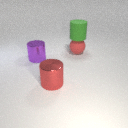
large red rubber sphere behind large purple metal cylinder